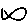
Label: fish